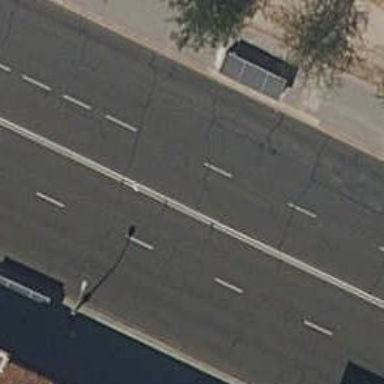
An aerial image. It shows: Tertiary road with asphalt surface. There are sidewalks on both sides with parking conditions indicating no stopping.